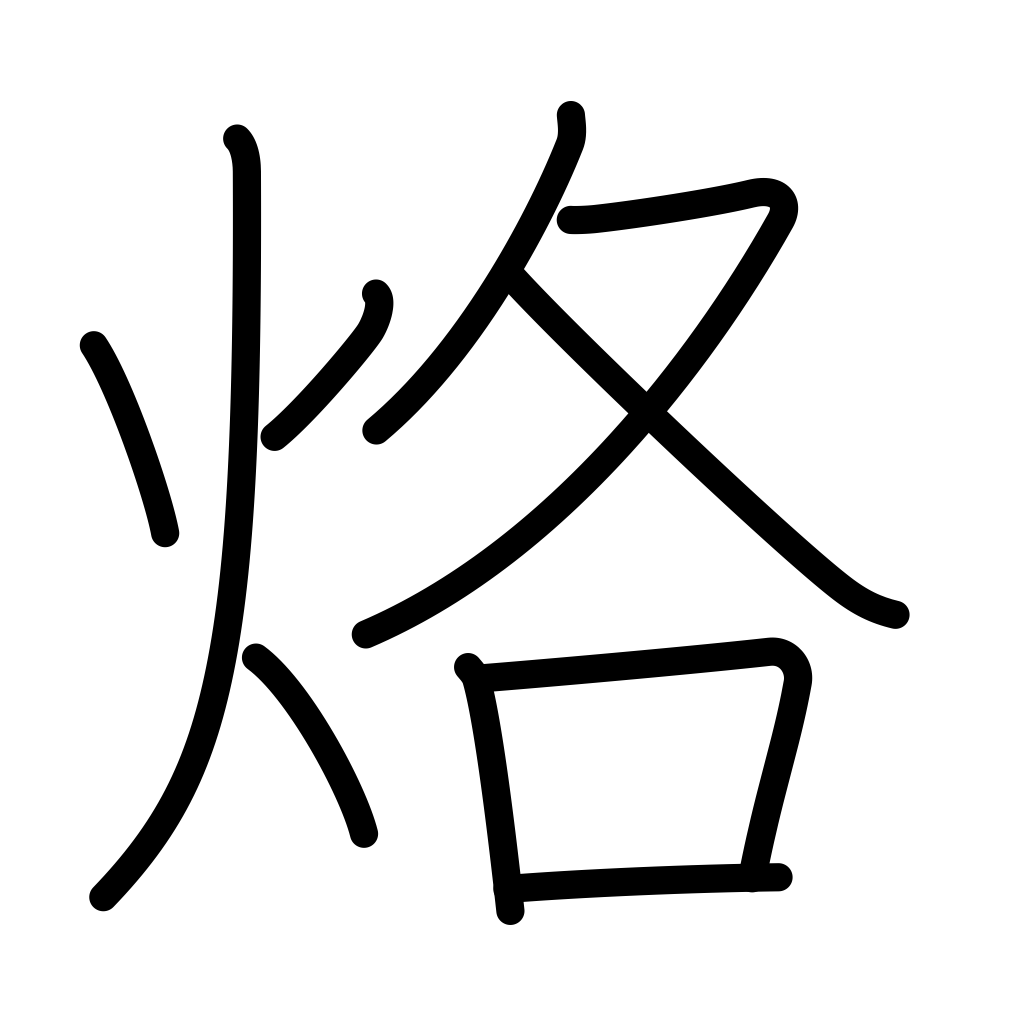
Meaning: burn